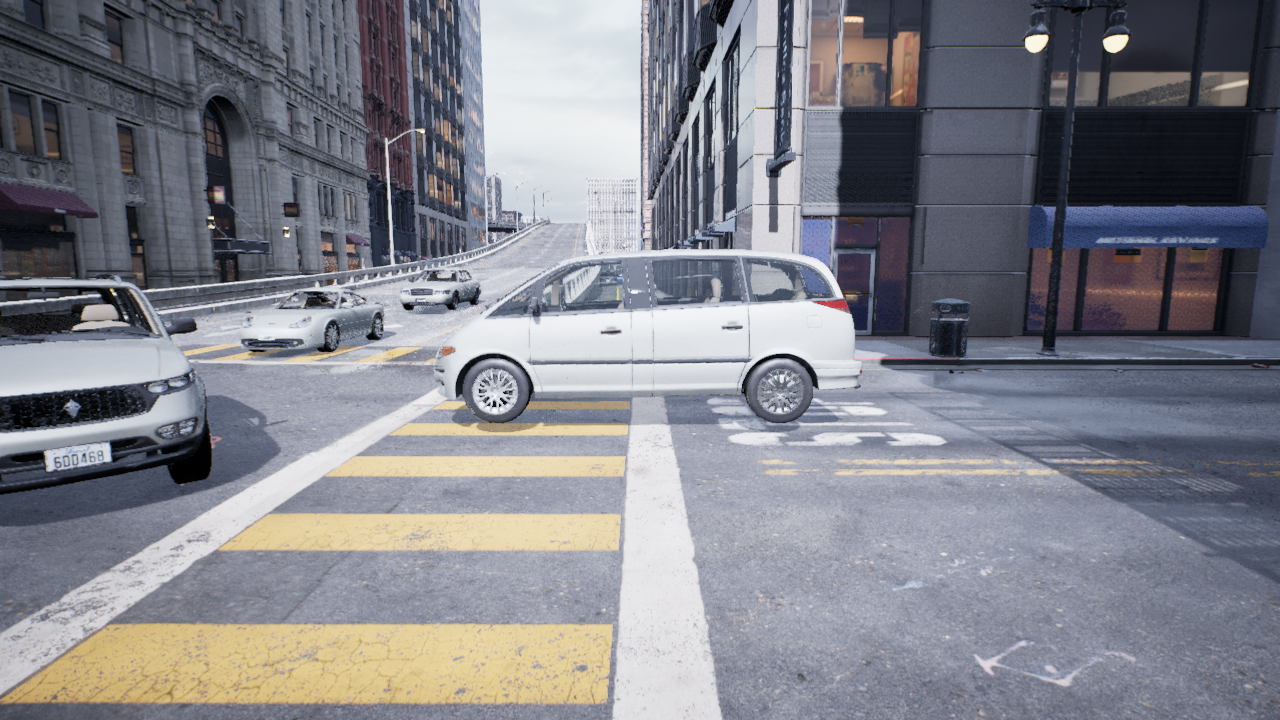
Venue: residential
Lighting: overcast
Vehicle rig: minivan